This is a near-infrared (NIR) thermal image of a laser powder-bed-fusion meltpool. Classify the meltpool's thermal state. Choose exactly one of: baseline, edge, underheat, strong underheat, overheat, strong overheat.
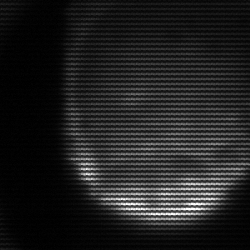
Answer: edge